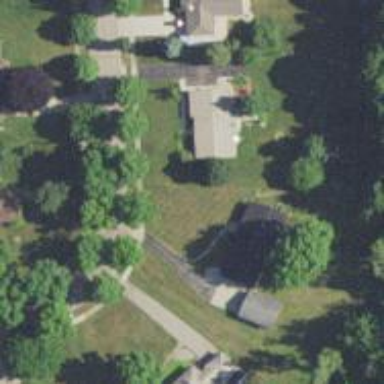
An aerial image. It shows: Driveway leading to service road.